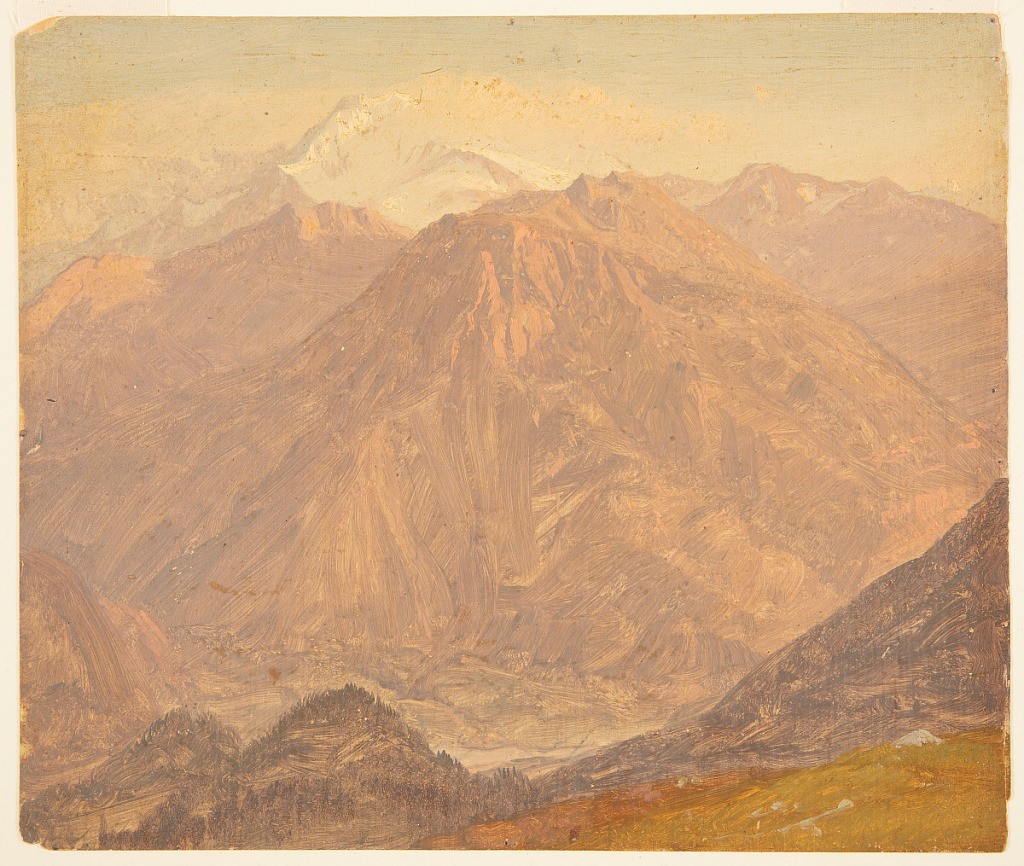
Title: Sunset in the Rhone Valley, Belalp, Switzerland
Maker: Frederic Edwin Church, American, 1826–1900
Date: August–September 1868
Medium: Oil and graphite on tan paperboard
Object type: Drawing
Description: Landscape sketch showing a view of the Pennine Alps and the Rhone Valley from Belalp, Switzerland. In the foreground, a steep slope frames the view at right before descending to two rounded hilltops covered in conifer trees, at lower left. Beyond this nearby mountainside, the valley foor and possibly the Rhone River are visible at lower center, before the opposite valley face rises abruptly. This foremost, rocky mountain prominently visible at center is known as Glishorn. It catches the pink light of setting sun as its peak leads to an expansive, snow-covered massif. In the background, the immense, snow-capped peak of Fletschhorn is partially veiled in clouds. The sky above is open and blue.